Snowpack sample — Snodgrass Mountain, Crested Butte, Colorado (2/4/25, 12:06 PM MST)
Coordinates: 38.923, -106.968
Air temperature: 35 °F
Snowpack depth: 80 cm
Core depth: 20 cm
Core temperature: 33.8 °F
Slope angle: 14°, slope face: 78°
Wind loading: low
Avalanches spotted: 0
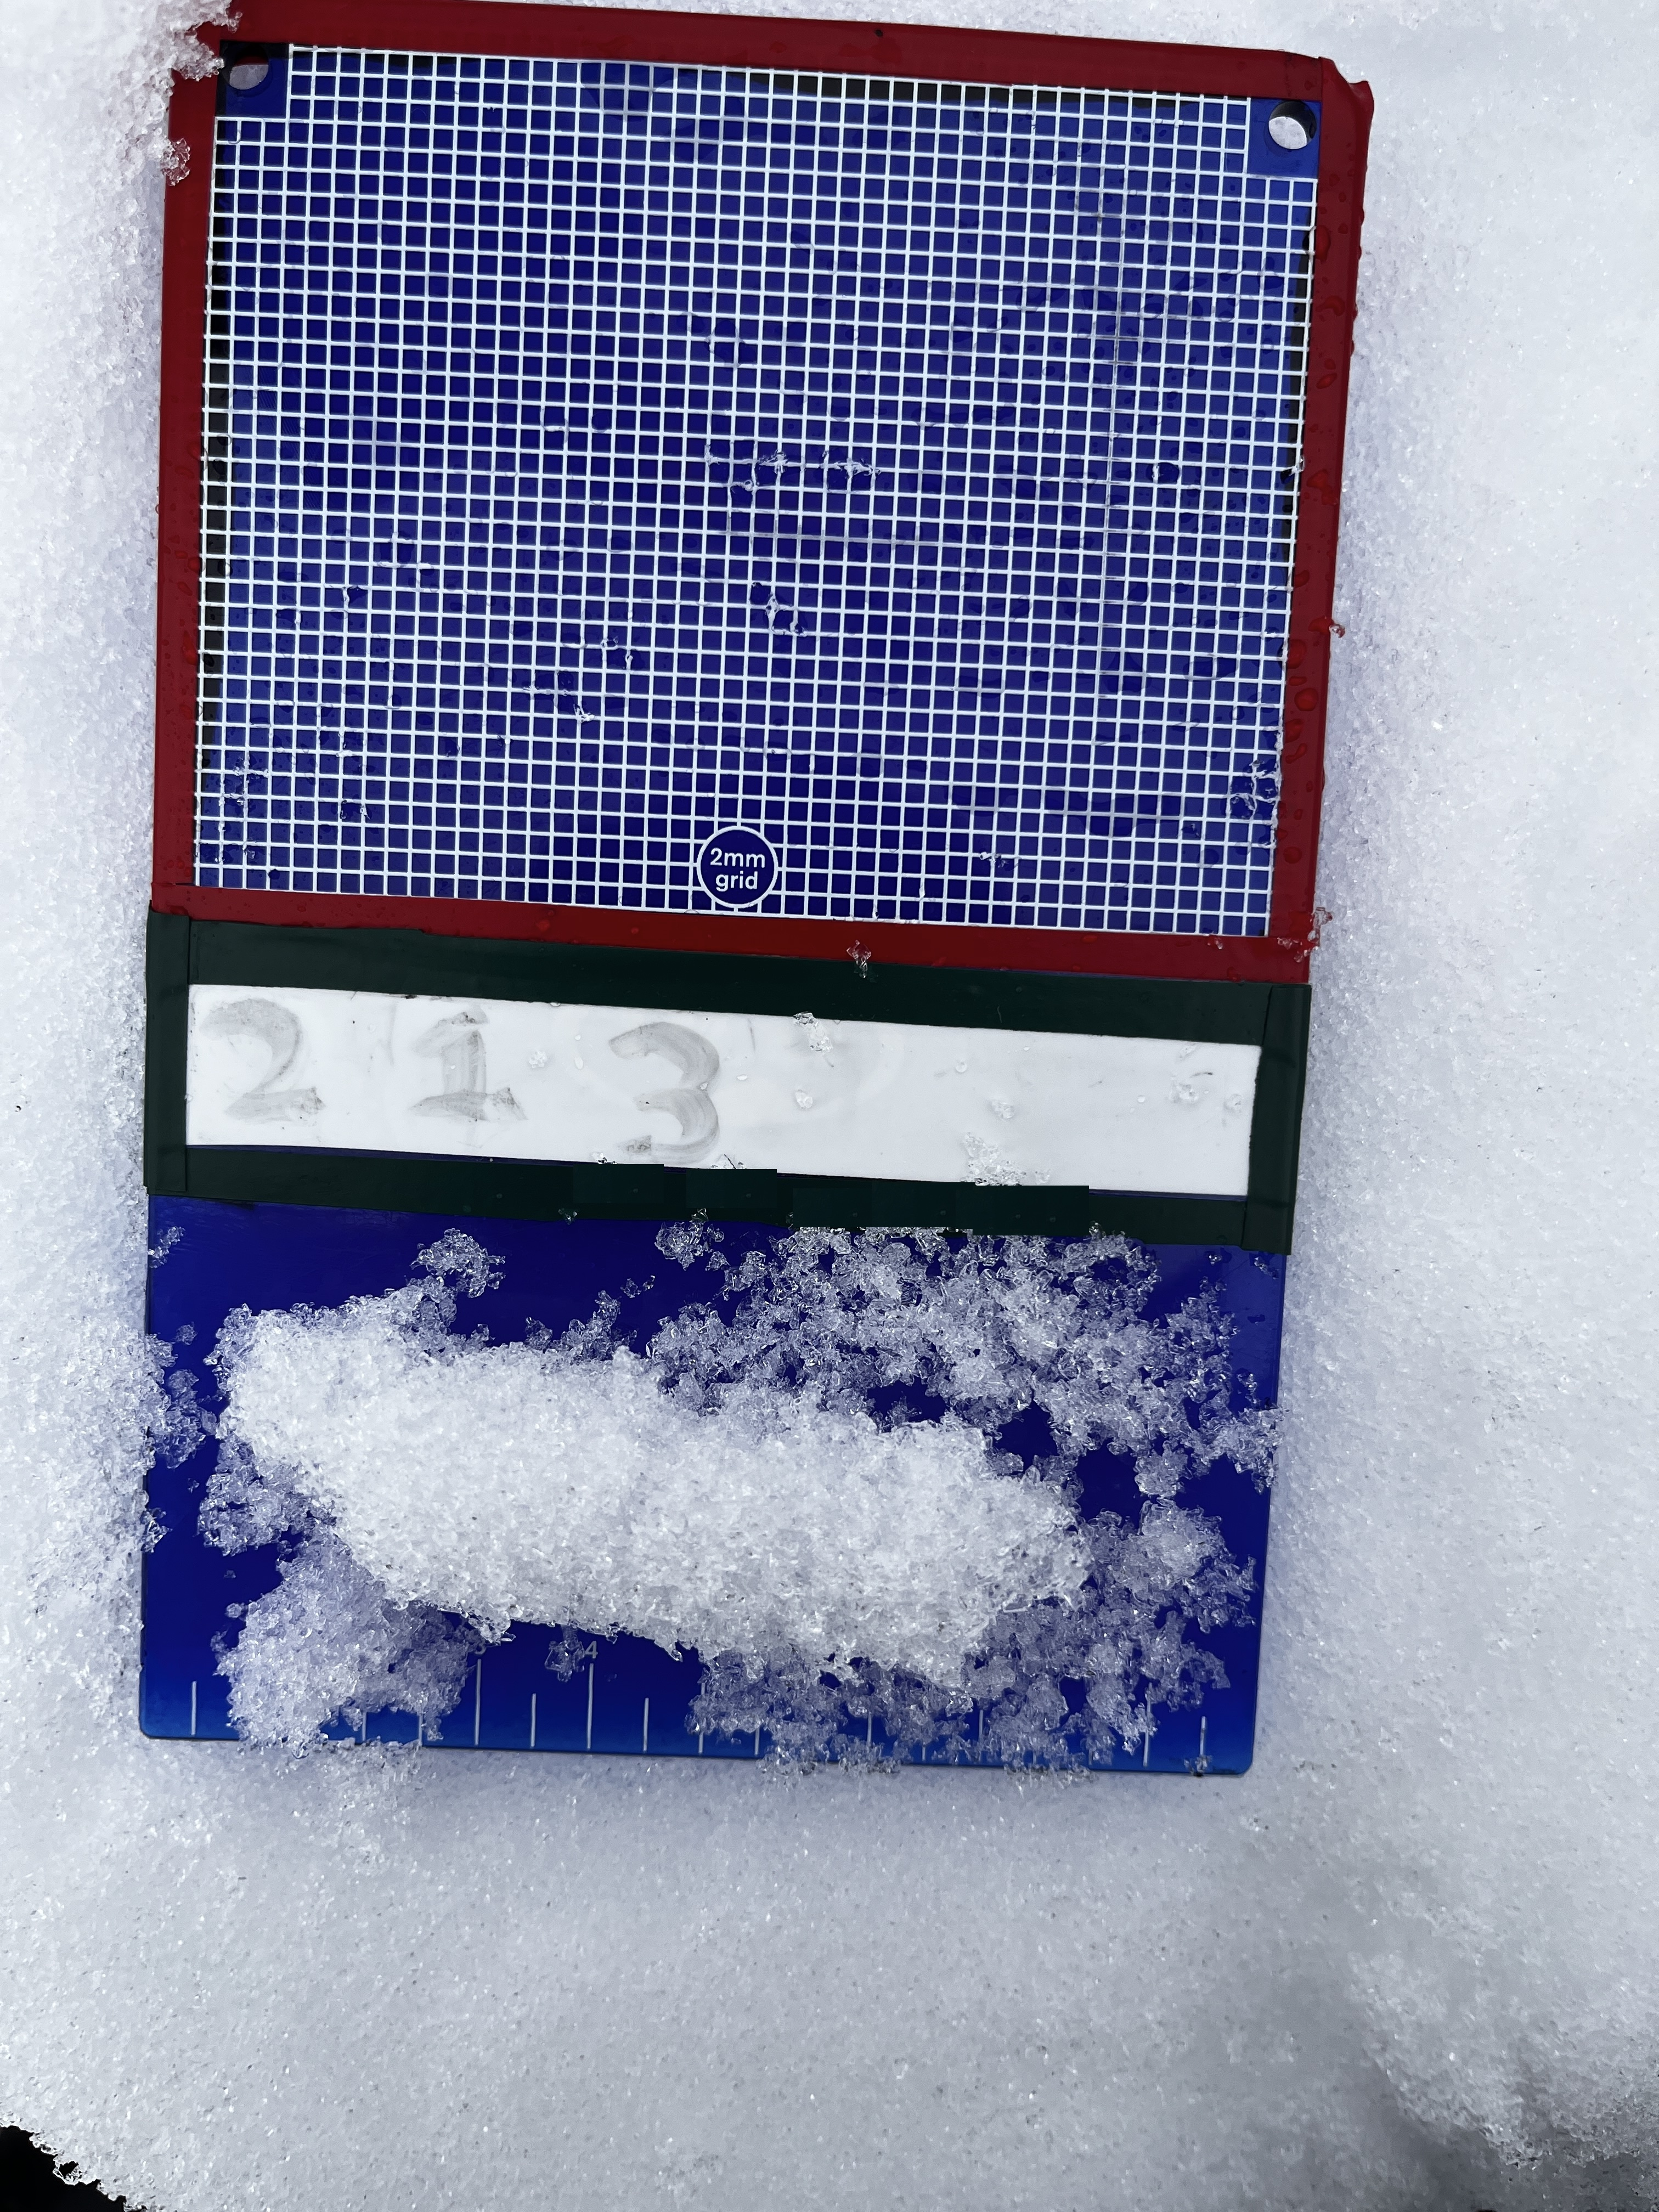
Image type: crystal_card
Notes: No avalanches nearby, unusually warm weather for the last month reported by residents, Collected 25 yards from treeline